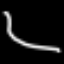
Label: square